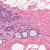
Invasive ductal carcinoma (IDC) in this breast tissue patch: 0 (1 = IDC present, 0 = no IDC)